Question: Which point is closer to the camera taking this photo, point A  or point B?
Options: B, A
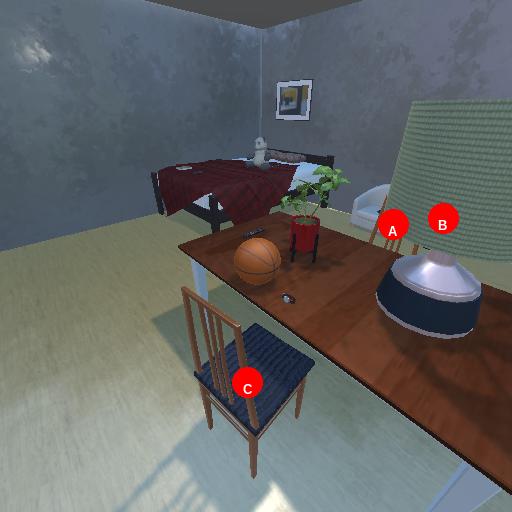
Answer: B